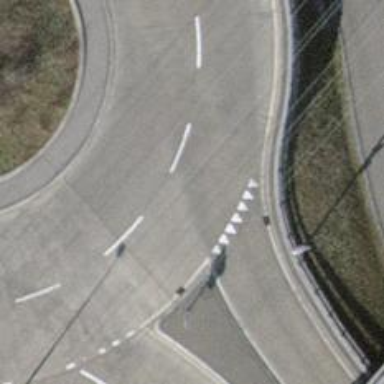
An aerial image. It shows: Road with "give way" sign.